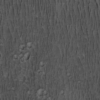
Label: not_dusty